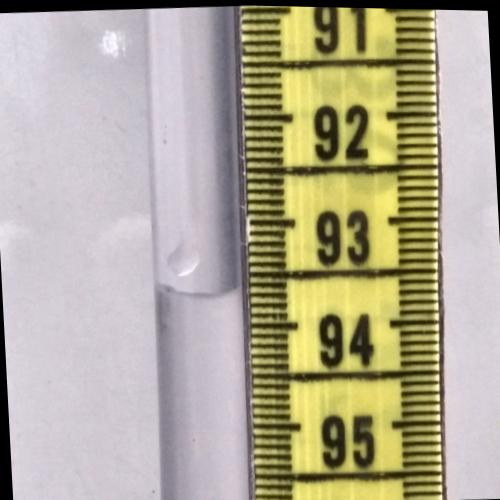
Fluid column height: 93.7 cm